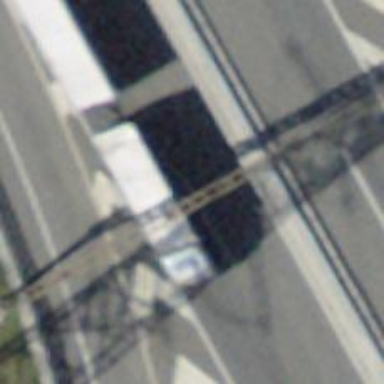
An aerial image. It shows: Gantry structure.